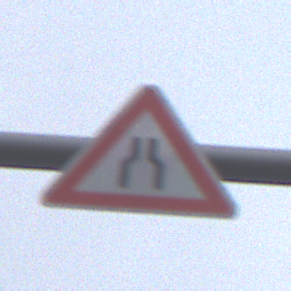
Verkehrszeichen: VerengteFahrbahn
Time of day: MorningAfternoon
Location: Outdoor (Suburban)
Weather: Overcast
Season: NotSpecified
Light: Natural